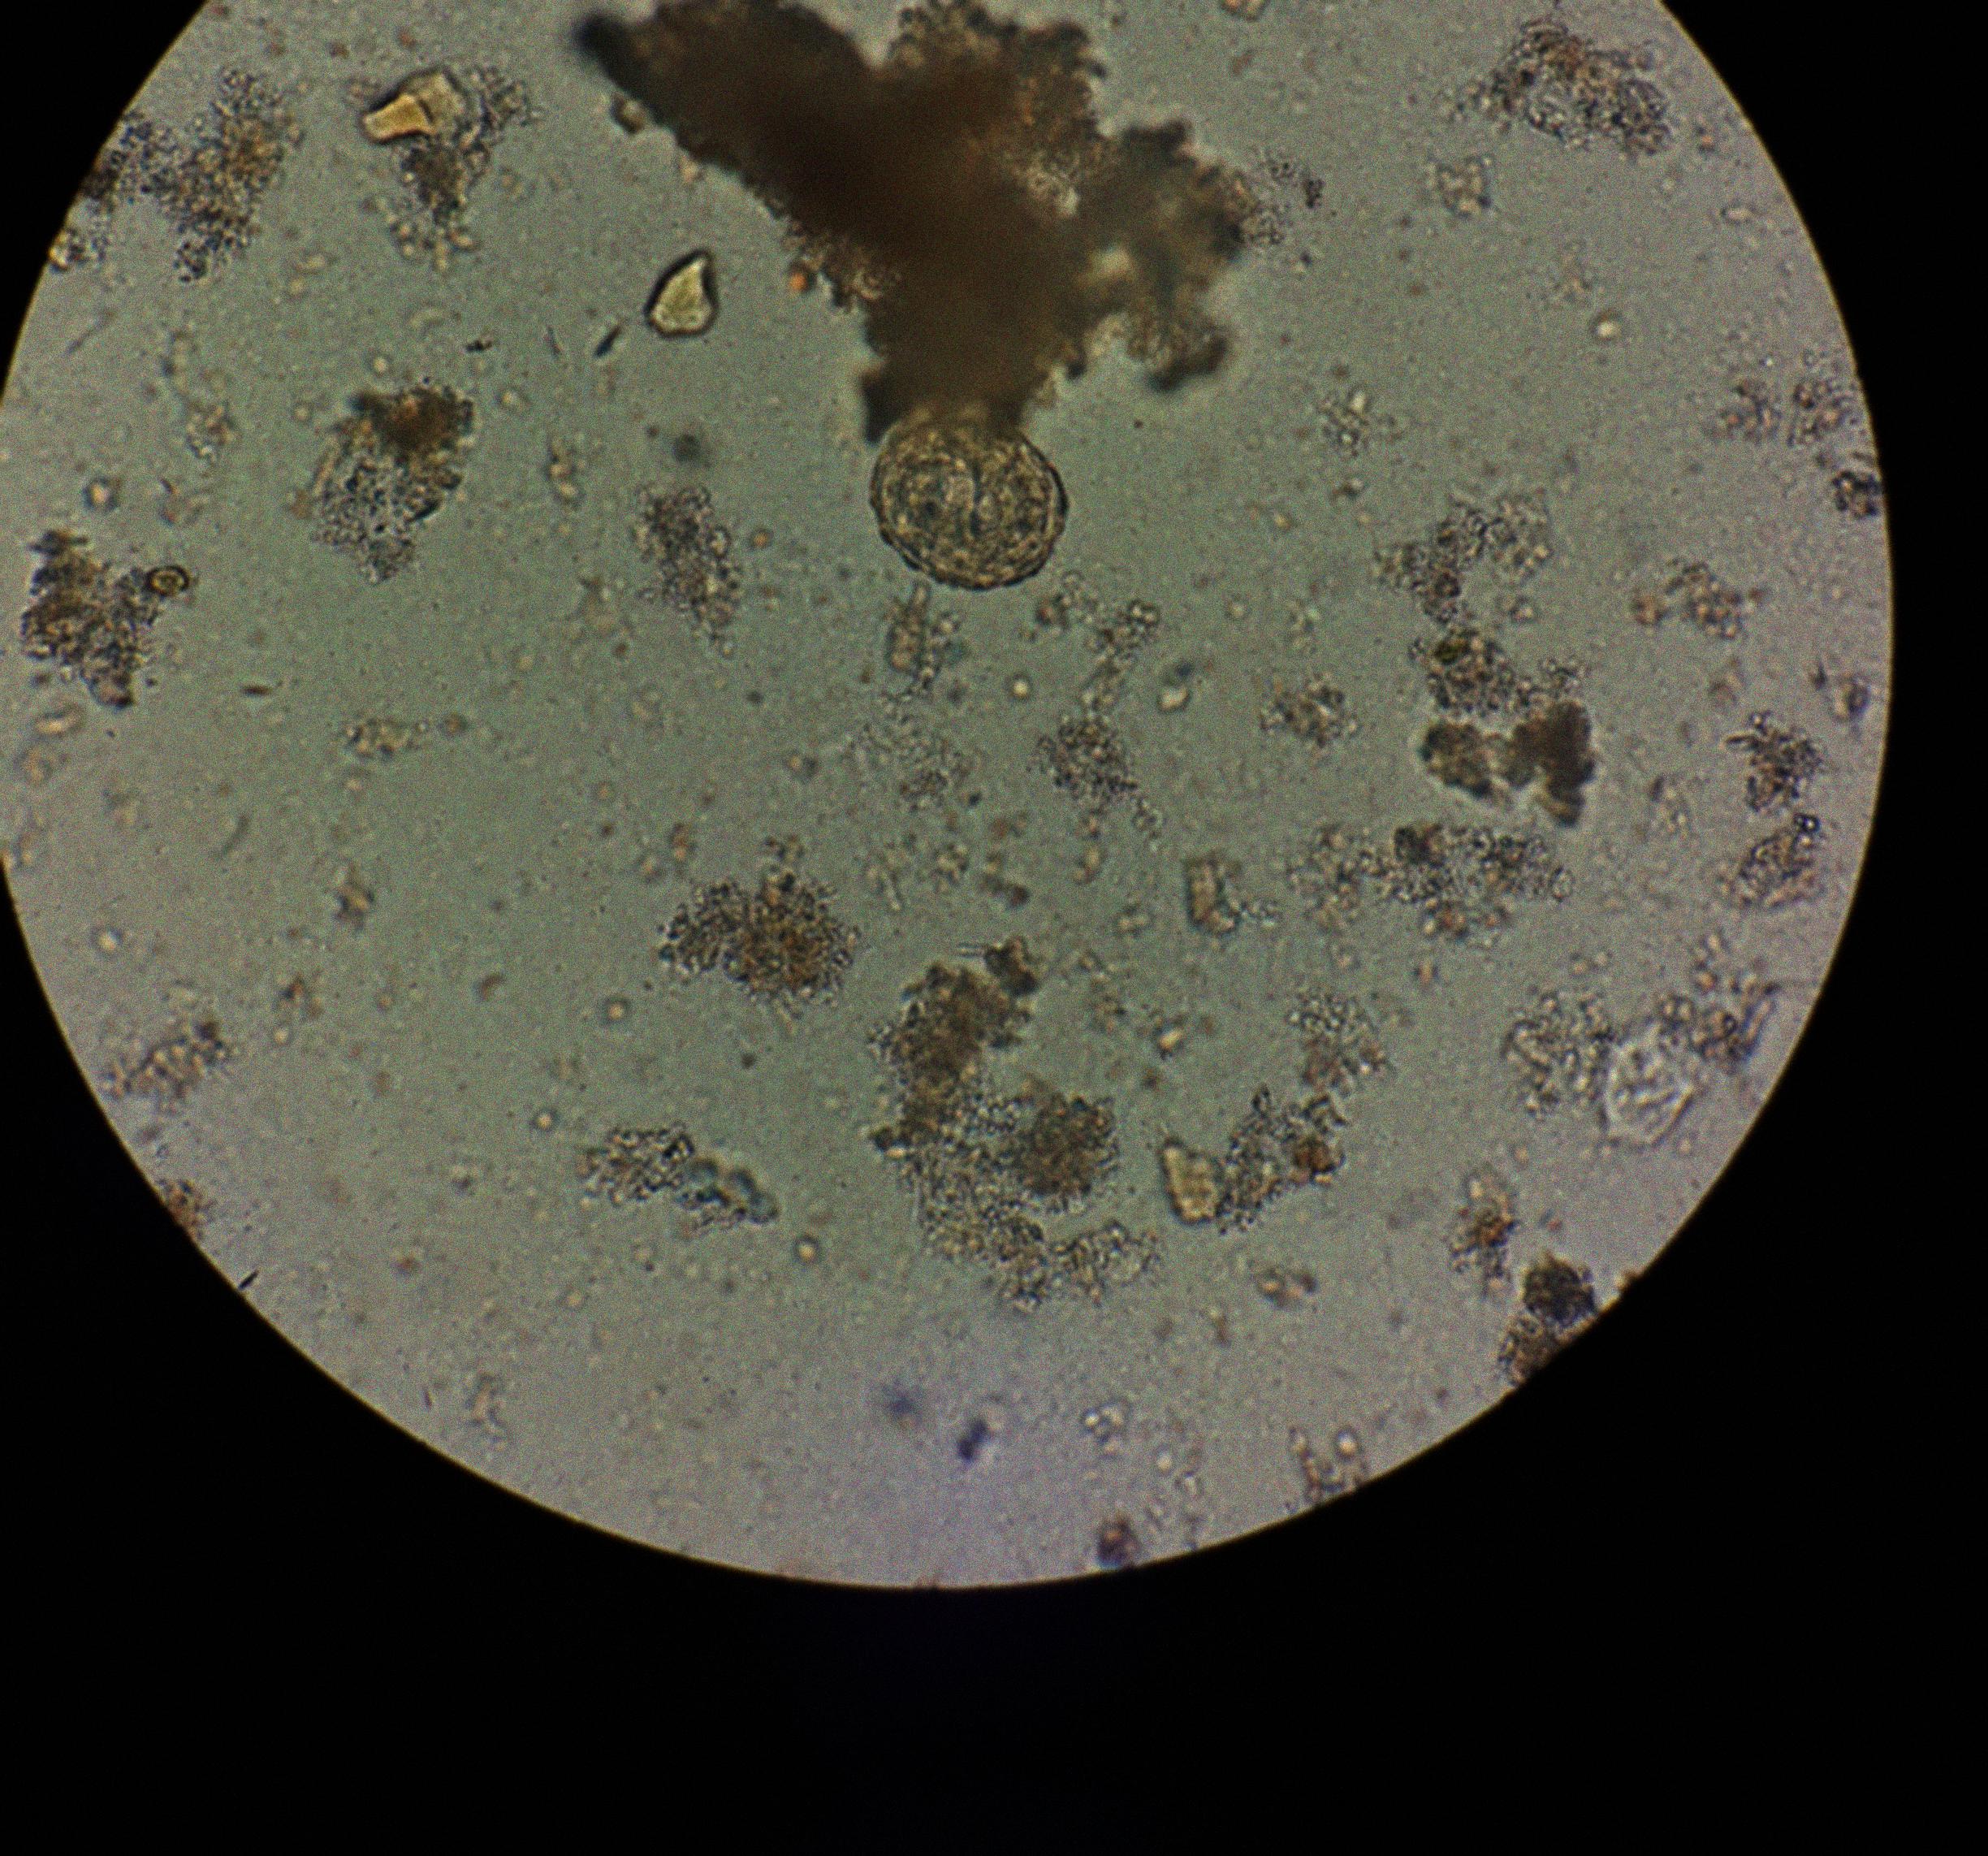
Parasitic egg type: Ascaris lumbricoides